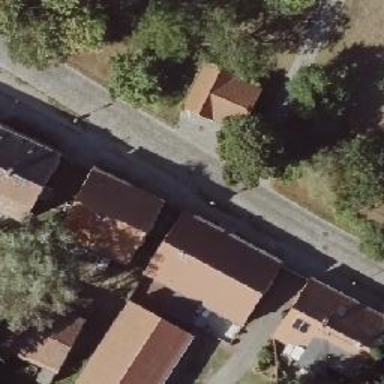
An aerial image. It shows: Driveway leading to service road.